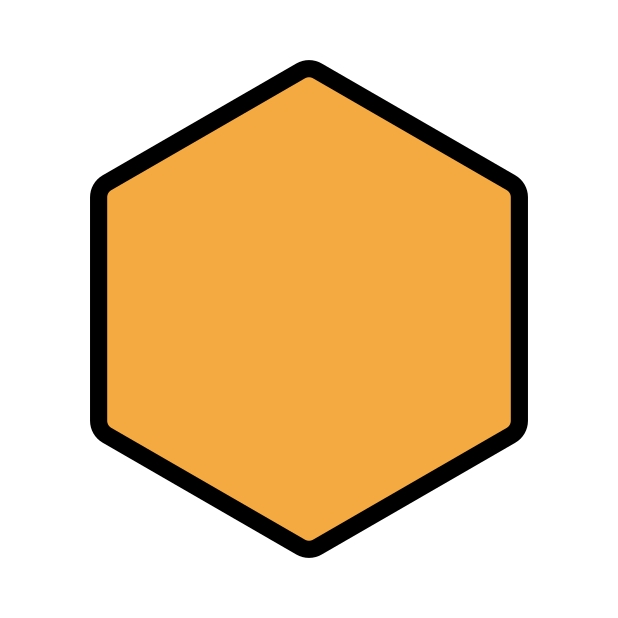
orange hexagon